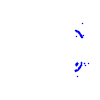
Particle: kaon